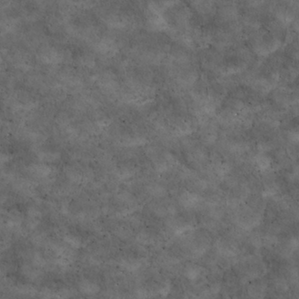
Label: non_frost